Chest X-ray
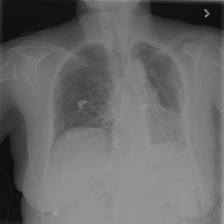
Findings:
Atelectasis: negative
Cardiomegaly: negative
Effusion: negative
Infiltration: negative
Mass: negative
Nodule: negative
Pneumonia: negative
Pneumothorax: negative
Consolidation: negative
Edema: negative
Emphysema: negative
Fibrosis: negative
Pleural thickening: negative
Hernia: negative